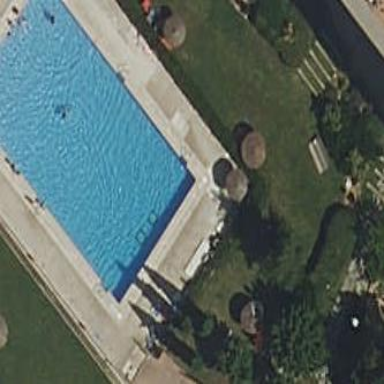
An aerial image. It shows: Swimming pool located in leisure land.